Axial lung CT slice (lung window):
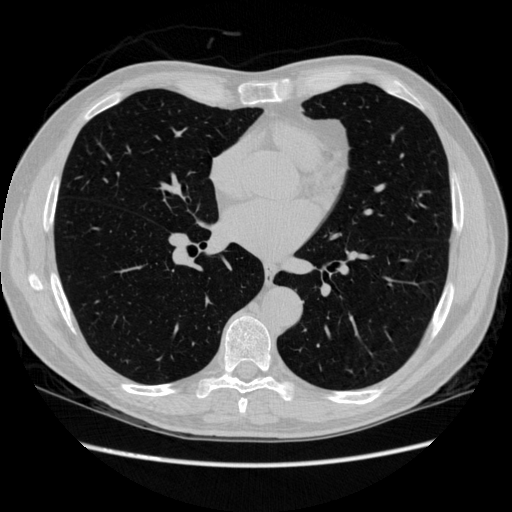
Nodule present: no